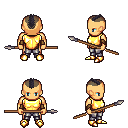
a pixel art fantasy rpg character, male body template, human, tanned skin, gold chest armor, metal pants, raven short mohawk hairstyle, leather bracers, gold boots, spear, four views (front, back, left, right), 2x2 character sprite sheet, small pixel art, hard edges, no anti-aliasing